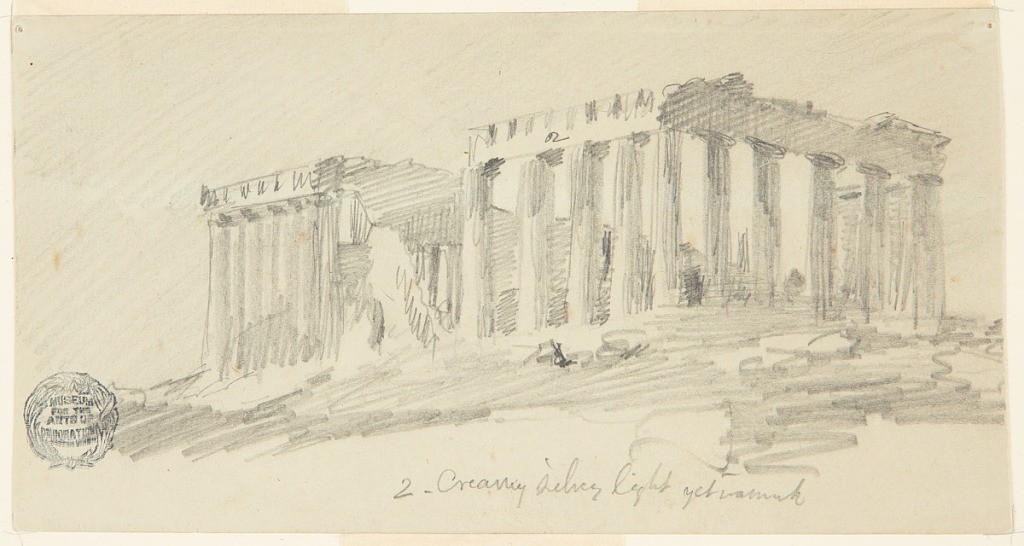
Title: The Parthenon from the Southeast, Athens, Greece
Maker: Frederic Edwin Church, American, 1826–1900
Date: April 1869
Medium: Graphite on gray-green wove paper
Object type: Drawing
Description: Architecture sketch showing a view of the Parthenon in Athens, Greece, from the southeast. Prominently situated at center, the temple extends obliquely into the distance from right to left. The facade, at right, is dark and enshrouded, while the colonnade at center is brightly illuminated. The ruinous section at center with several fallen columns is prominently visible. The ground around the temple is comprised of hasty pencil scratches.